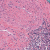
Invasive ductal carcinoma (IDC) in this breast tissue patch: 0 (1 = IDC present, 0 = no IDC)